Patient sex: F
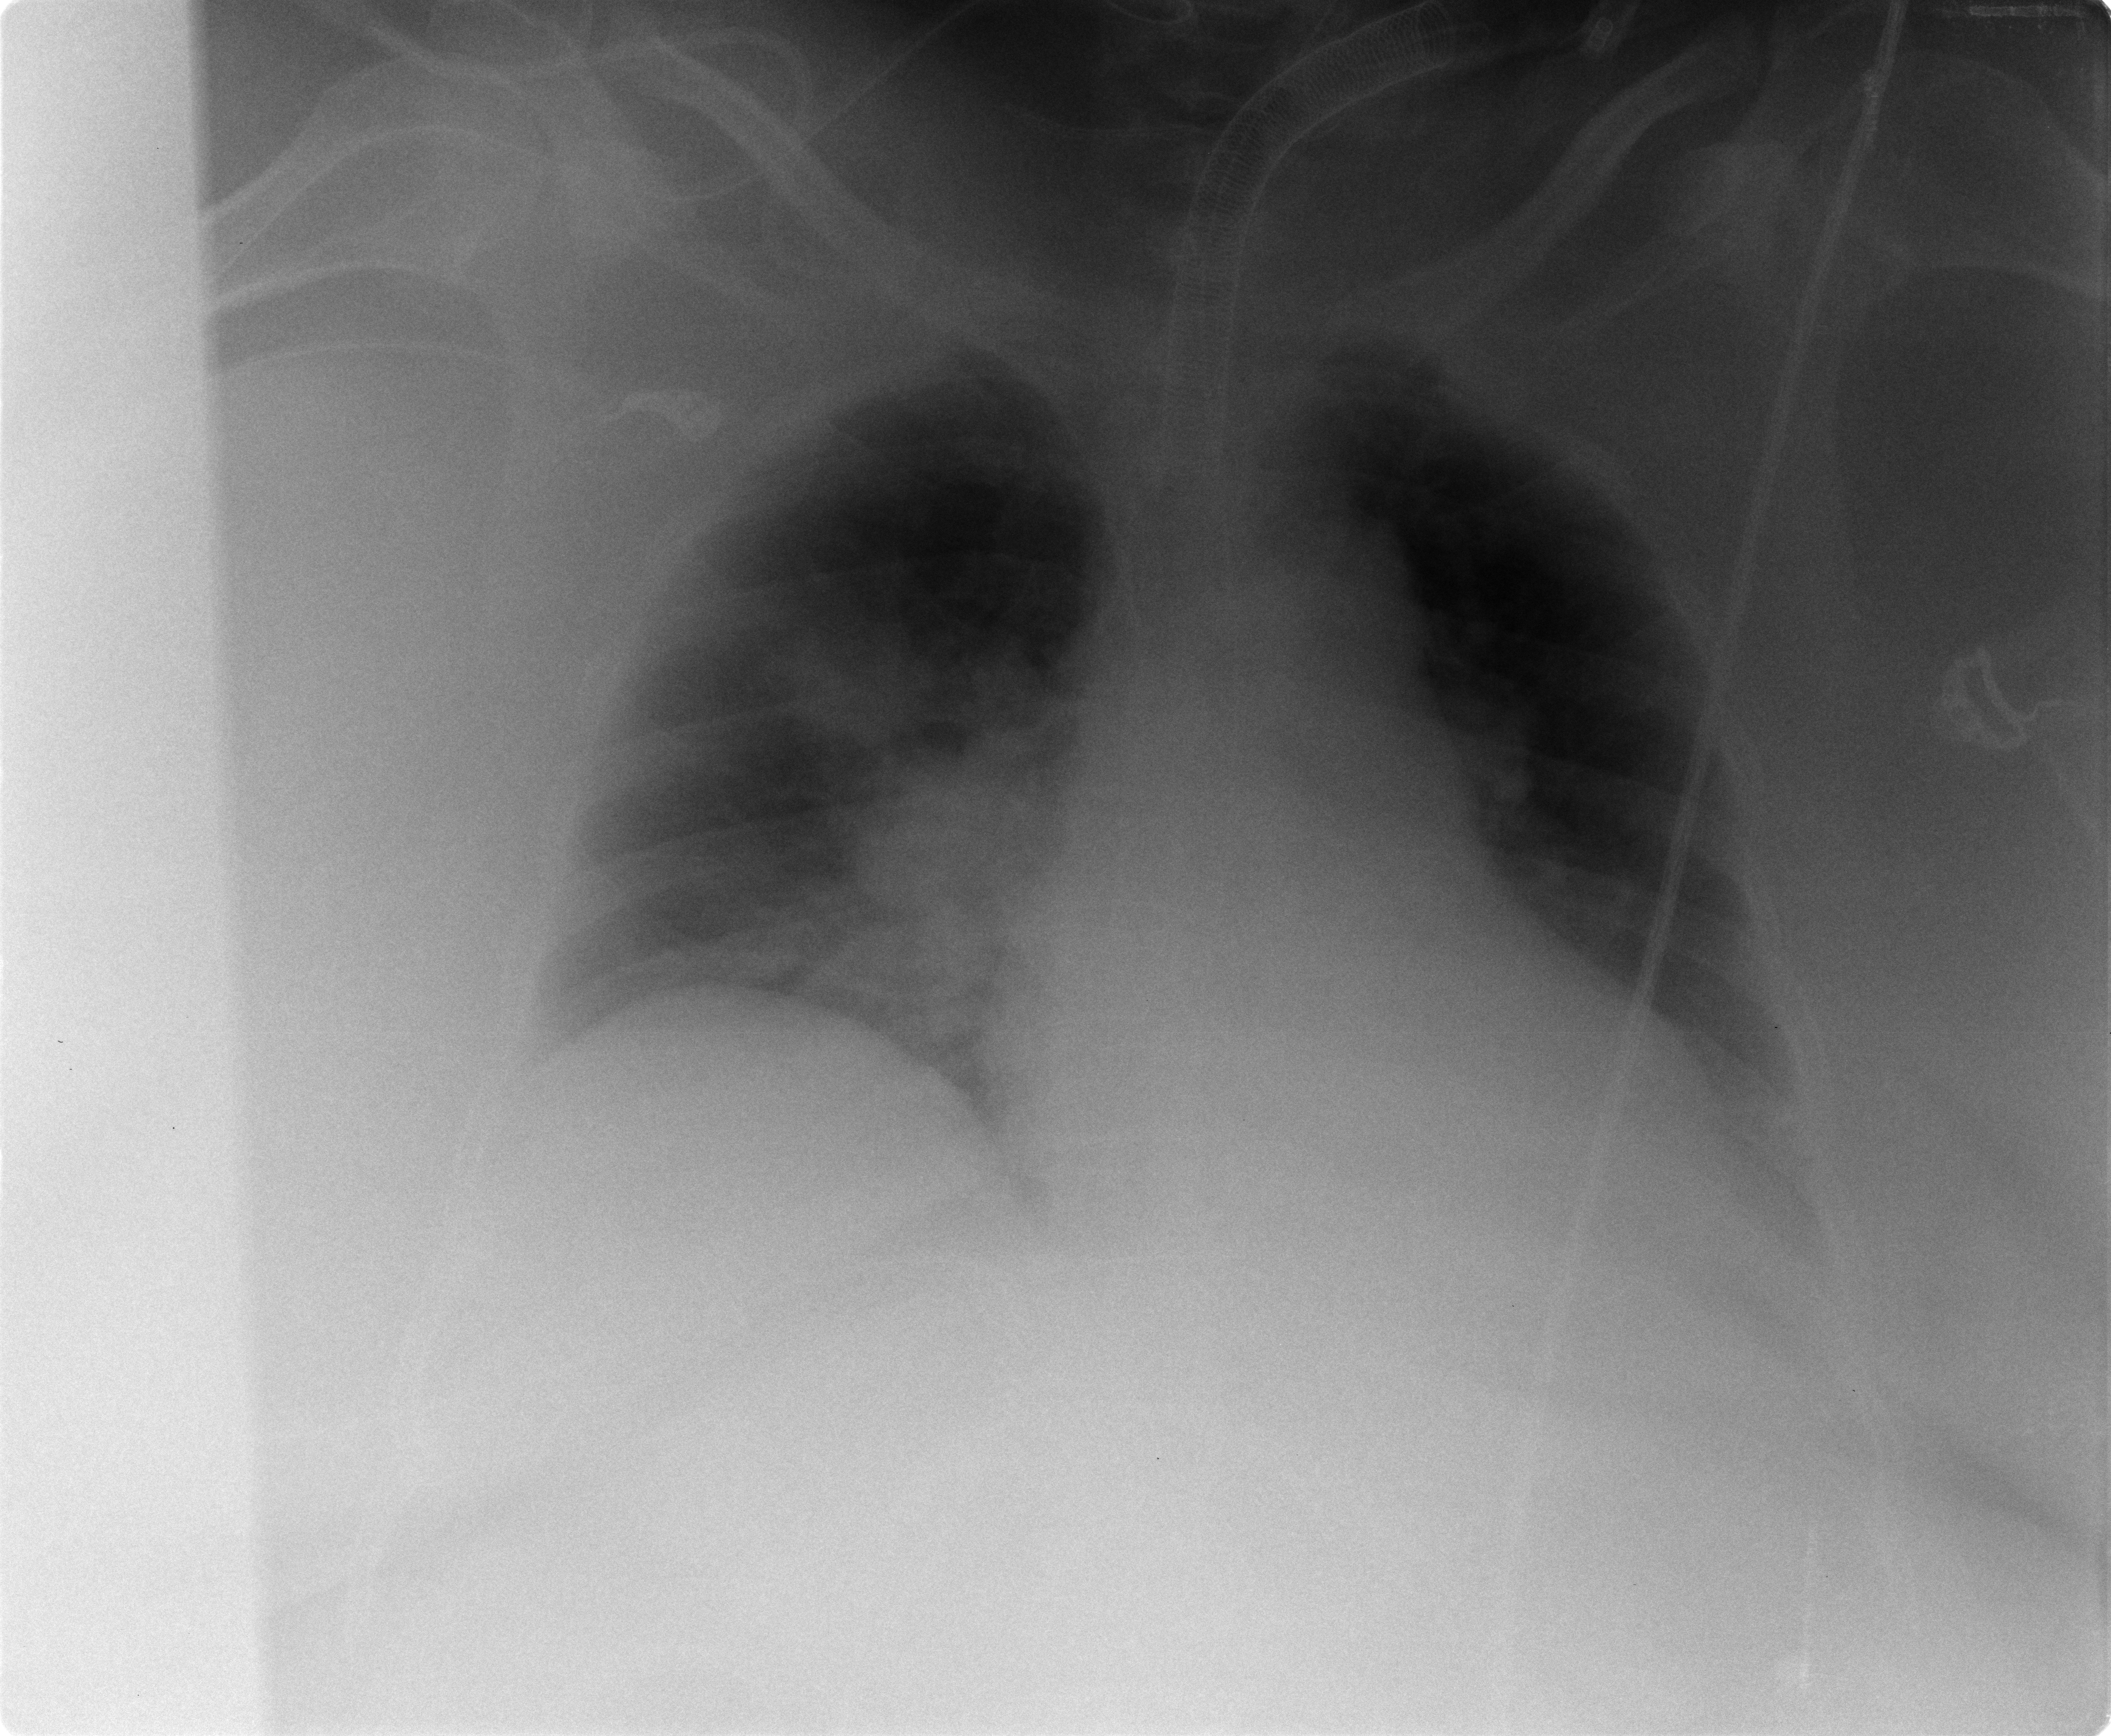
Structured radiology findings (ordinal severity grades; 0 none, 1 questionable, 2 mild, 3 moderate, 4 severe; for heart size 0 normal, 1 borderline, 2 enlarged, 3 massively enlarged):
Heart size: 0
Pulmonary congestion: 0
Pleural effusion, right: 0
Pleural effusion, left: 0
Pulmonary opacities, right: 1
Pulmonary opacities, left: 0
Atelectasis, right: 0
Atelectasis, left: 0